Field crop: maize
Growth stage: 1
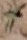
Species: atriplex